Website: home-depot
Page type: delivery-shipping
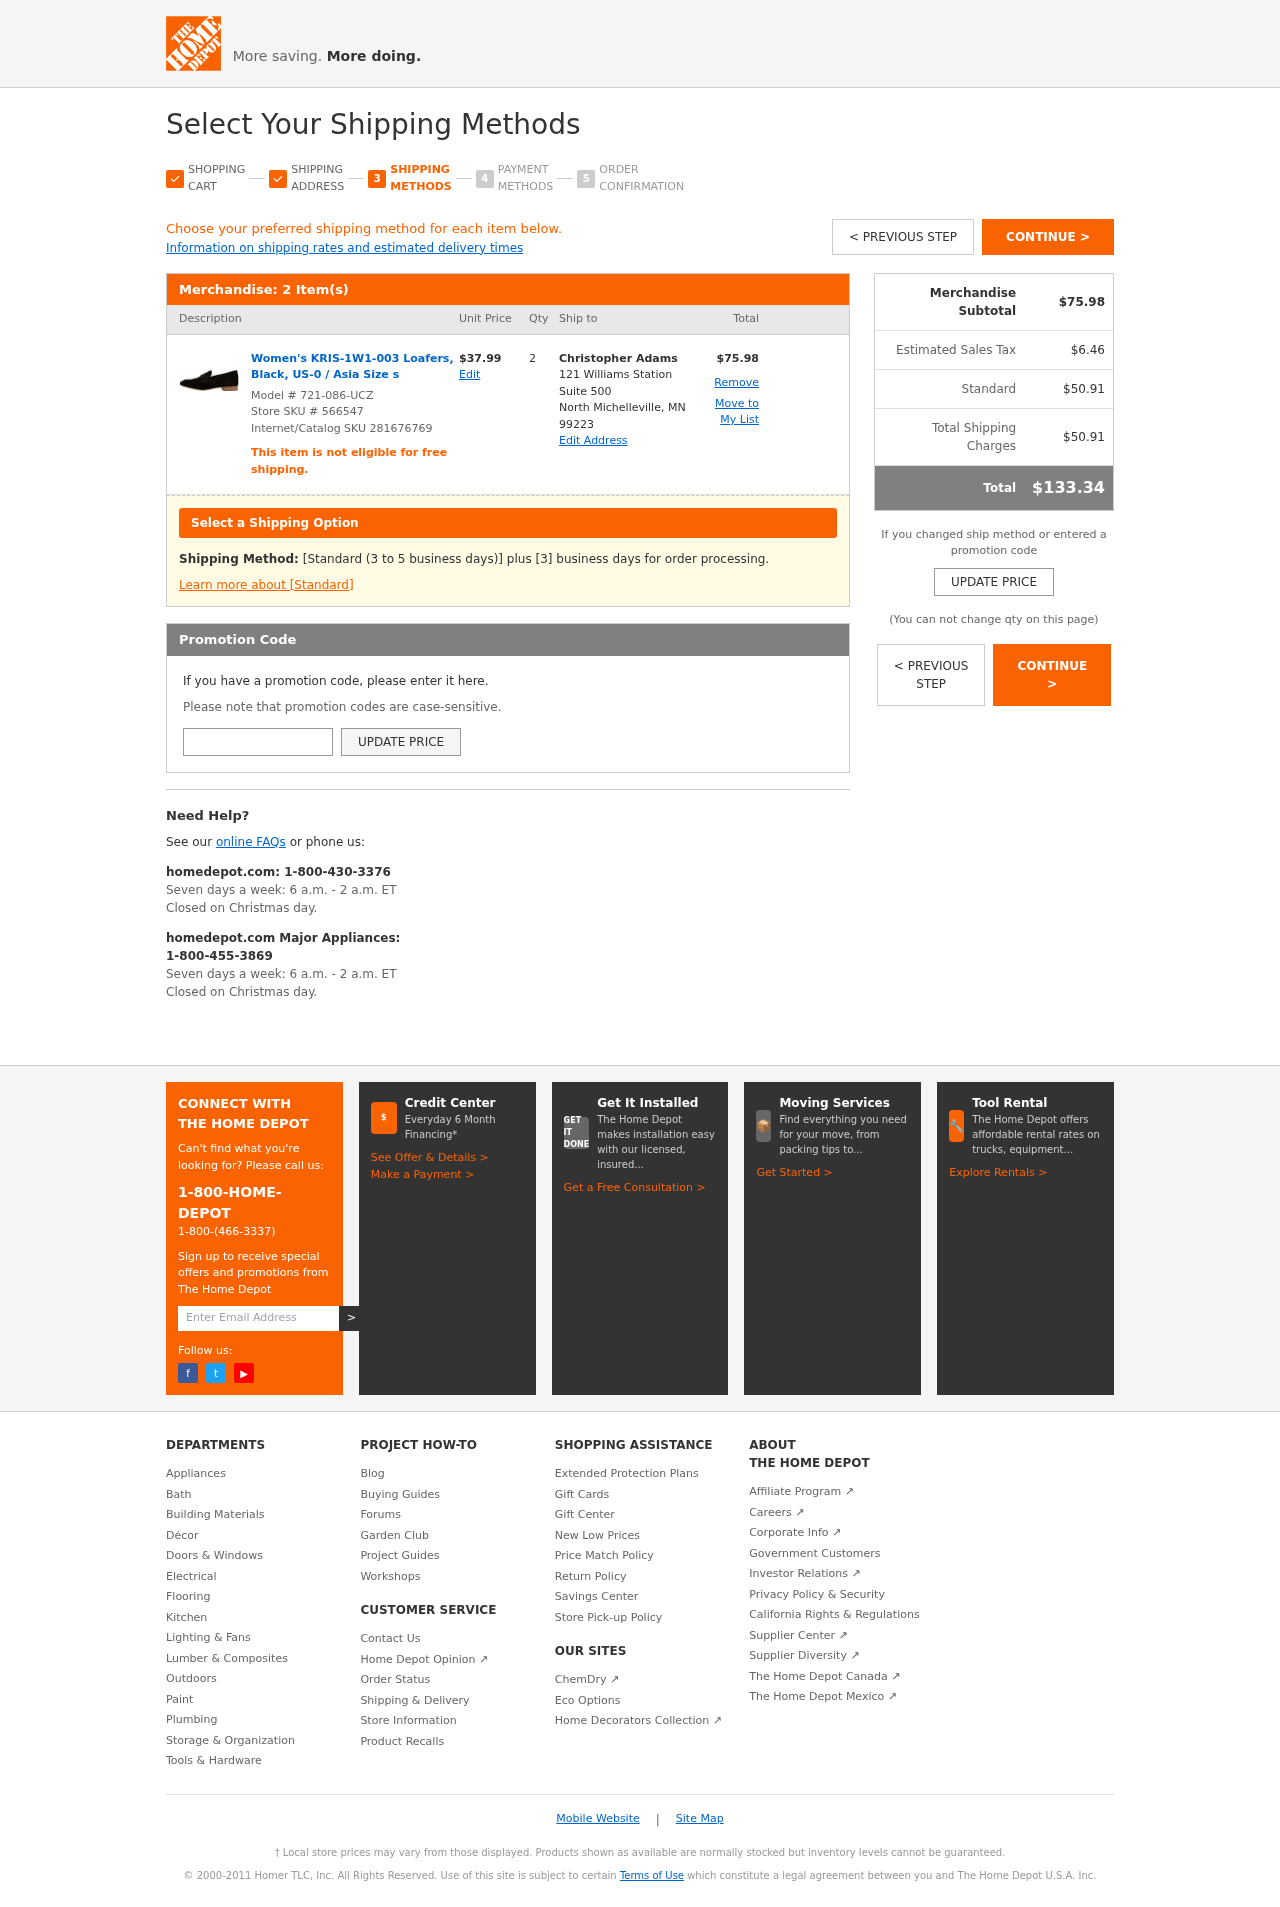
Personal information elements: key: PII_CITY_STATE_ZIP
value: North Michelleville, MN 99223
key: PII_FULLNAME
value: Christopher Adams
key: PII_PROMO_CODE
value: SPRING56
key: PII_STREET
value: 121 Williams Station Suite 500
Product elements: key: PRODUCT1_NAME
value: Women's KRIS-1W1-003 Loafers, Black, US-0 / Asia Size s
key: PRODUCT1_PRICE
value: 37.99
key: PRODUCT1_QUANTITY
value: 2
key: PRODUCT_MODEL_NUMBER
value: Model # 721-086-UCZ
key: PRODUCT1_LINE_TOTAL
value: $75.98
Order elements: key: ORDER_NUM_ITEMS
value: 2 Item(s)
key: ORDER_SUBTOTAL
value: $75.98
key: ORDER_TAX
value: $6.46
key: ORDER_SHIPPING_COST
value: $50.91
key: ORDER_SHIPPING_TOTAL
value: $50.91
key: ORDER_TOTAL
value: $133.34
Other elements: key: STORE_SKU
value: Store SKU # 566547
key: INTERNET_SKU
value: Internet/Catalog SKU 281676769